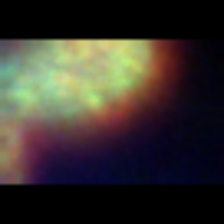
Taxon: Unknown_full_image
Group: Unknown